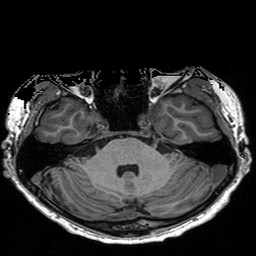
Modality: T1w
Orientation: coronal
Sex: male